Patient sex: F
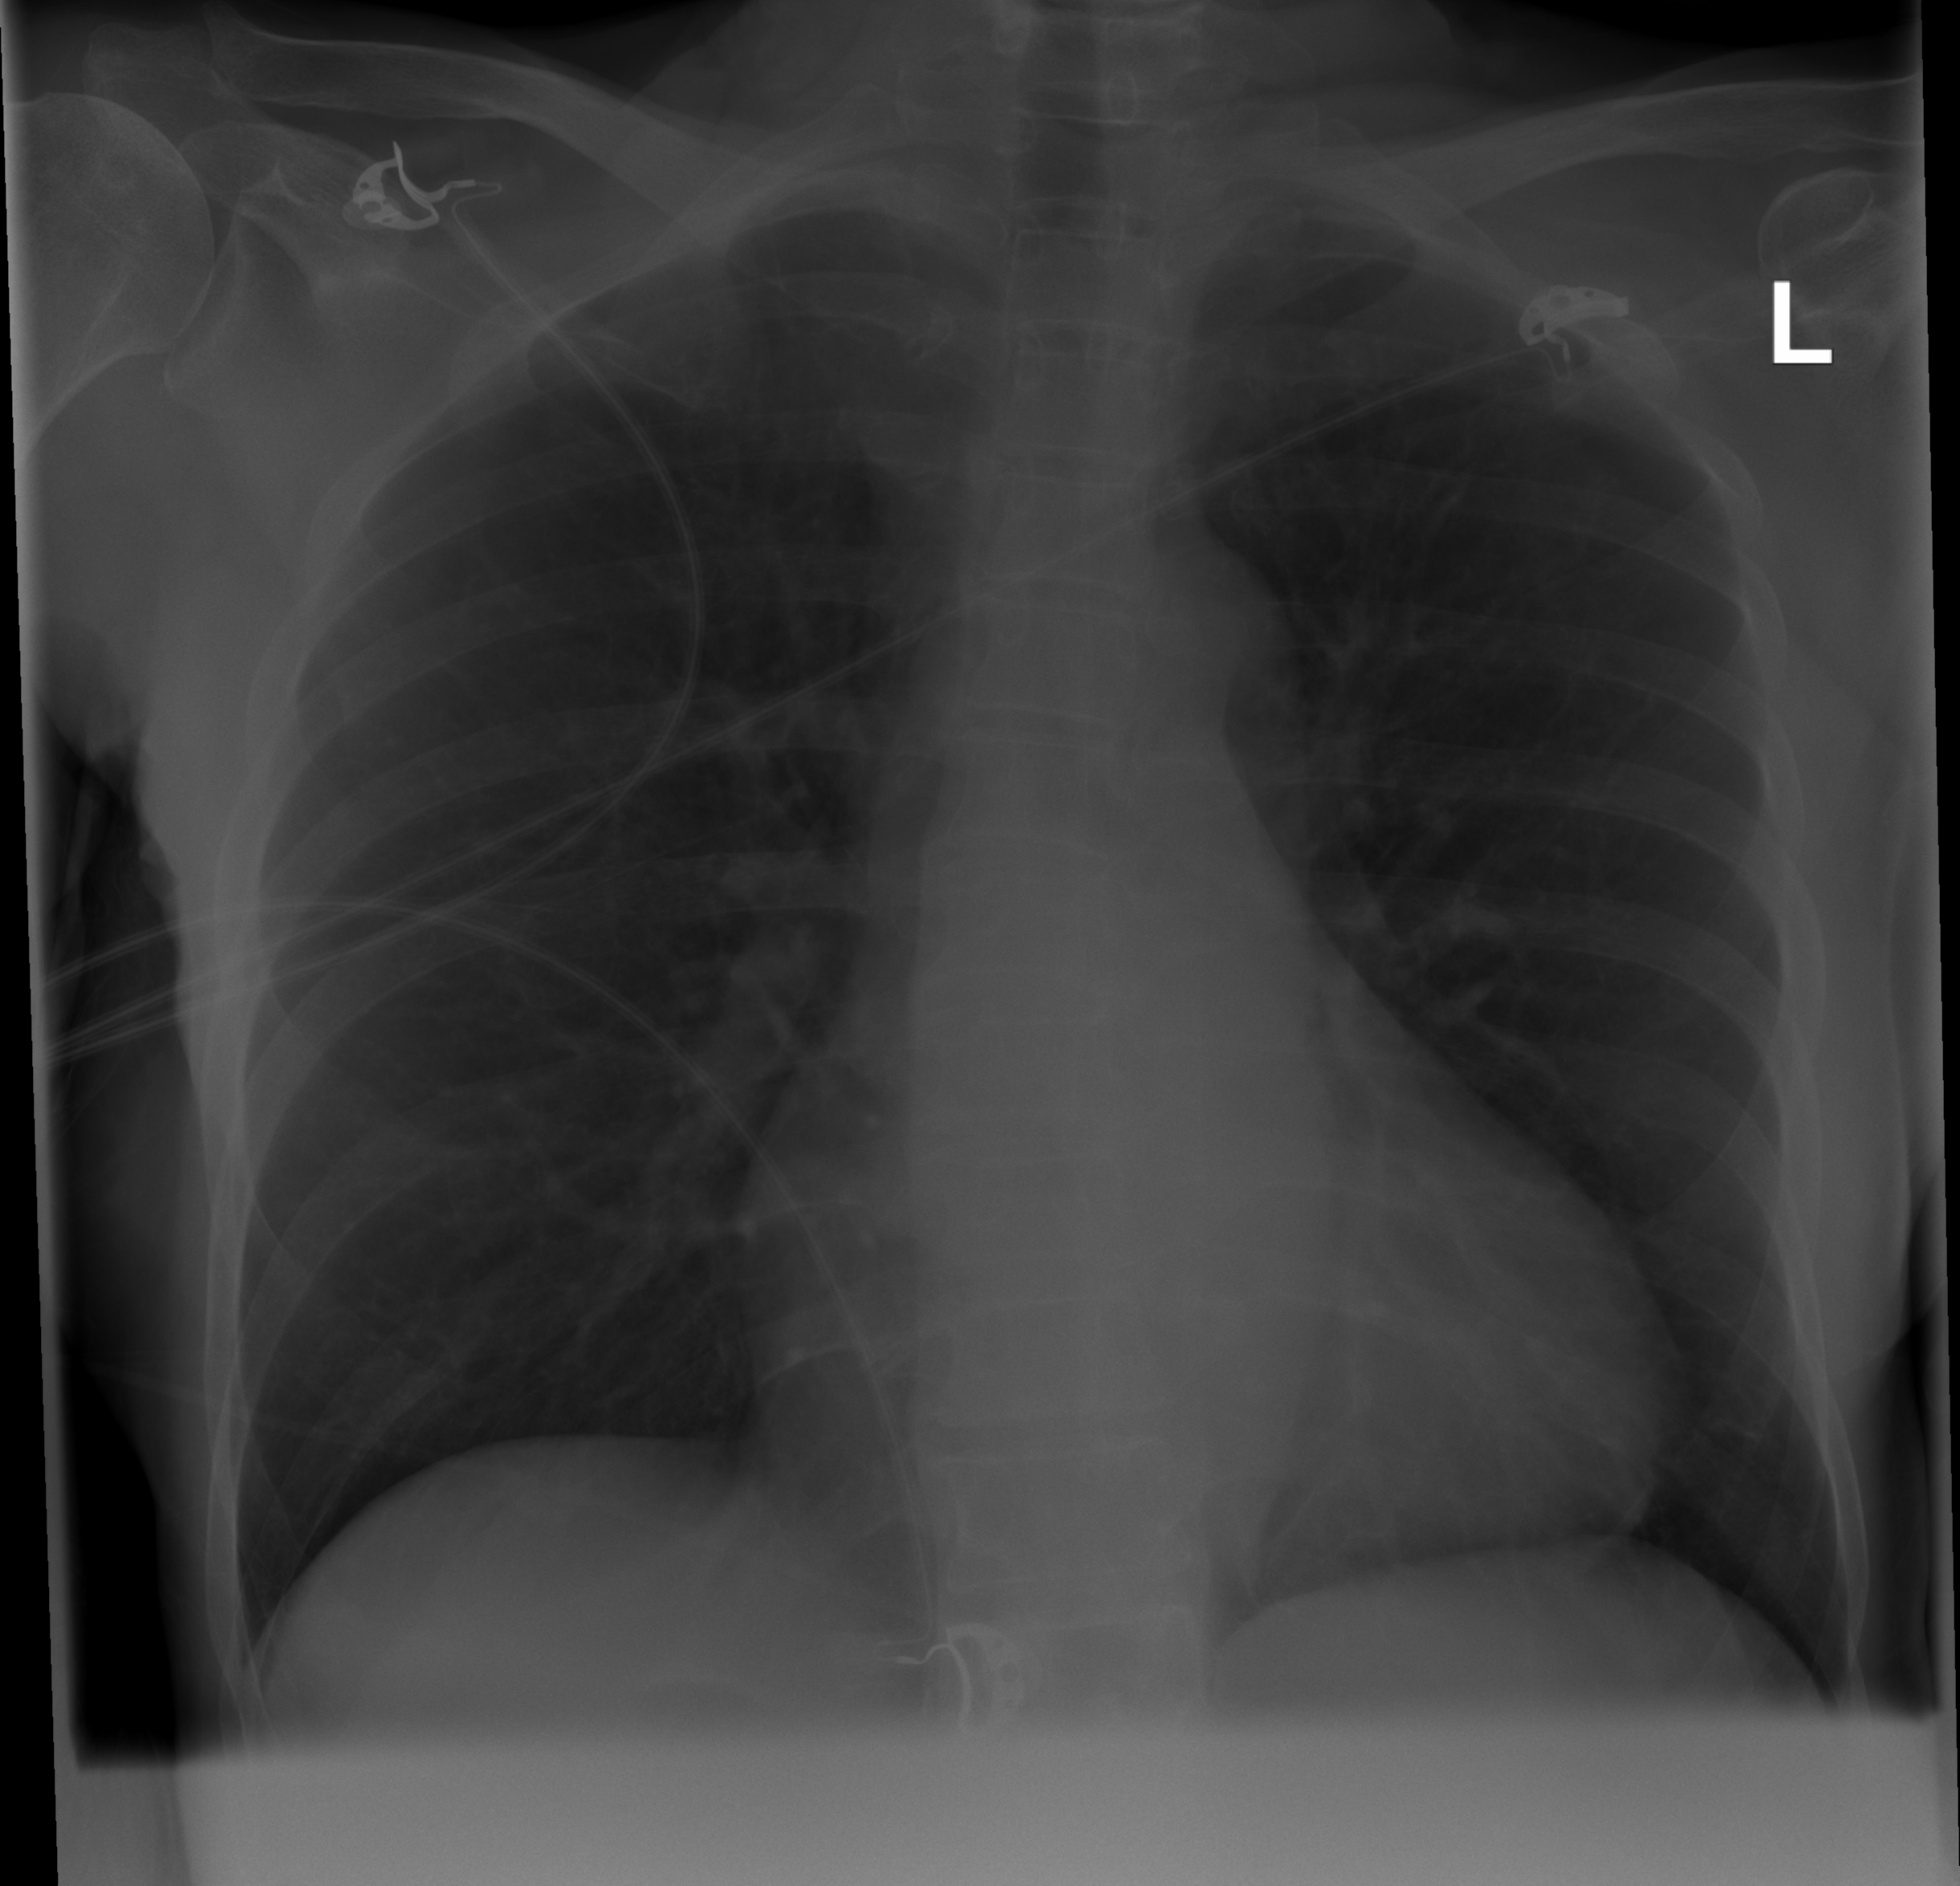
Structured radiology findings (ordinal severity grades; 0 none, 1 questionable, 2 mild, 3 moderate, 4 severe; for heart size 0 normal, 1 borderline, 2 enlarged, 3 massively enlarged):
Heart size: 0
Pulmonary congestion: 0
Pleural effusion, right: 0
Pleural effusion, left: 0
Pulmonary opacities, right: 0
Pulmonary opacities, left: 0
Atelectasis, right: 1
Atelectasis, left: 1